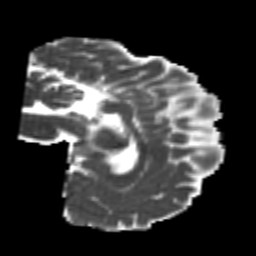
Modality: MD
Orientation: sagittal
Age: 24
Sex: female
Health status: healthy
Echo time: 0.074 s